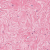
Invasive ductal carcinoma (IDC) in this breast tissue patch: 0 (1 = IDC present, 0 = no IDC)